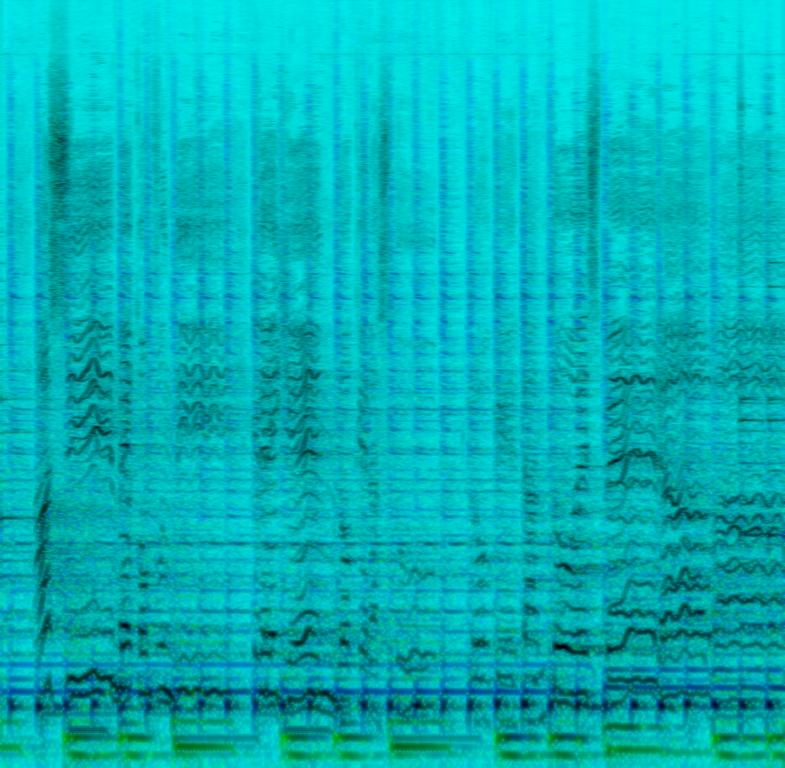
An acoustic guitar almost fully panned to the left side of the speakers is strumming a single chord as a rhythmic element while an upright-bass is playing a walking bassline. The other acoustic guitar is adding a little melody at the end of the phrase of the singers. The female duo is singing a melody together. One a little deeper and the other a little higher creating a harmony. This song may be playing in the countryside of a Latin country.